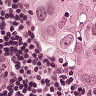
Metastatic tissue present: yes